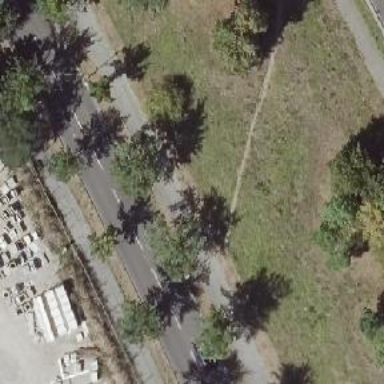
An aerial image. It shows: Avenue lined with deciduous broadleaved trees.